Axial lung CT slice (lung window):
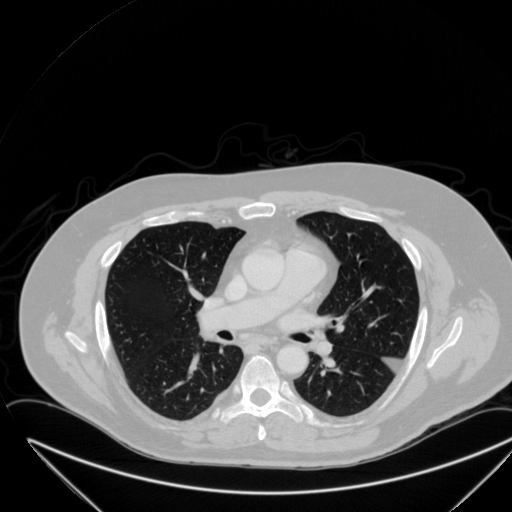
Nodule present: no